Field crop: maize
Growth stage: 2
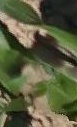
Species: maize